Question: The figure describes the ball exchange problem. The white ball can exchange positions with the adjacent colored balls in the 4-neighborhood. The target state is that all balls are arranged in the order of red, blue, green, yellow and purple from the upper left corner in the order of rows first and columns. How many exchanges are needed?
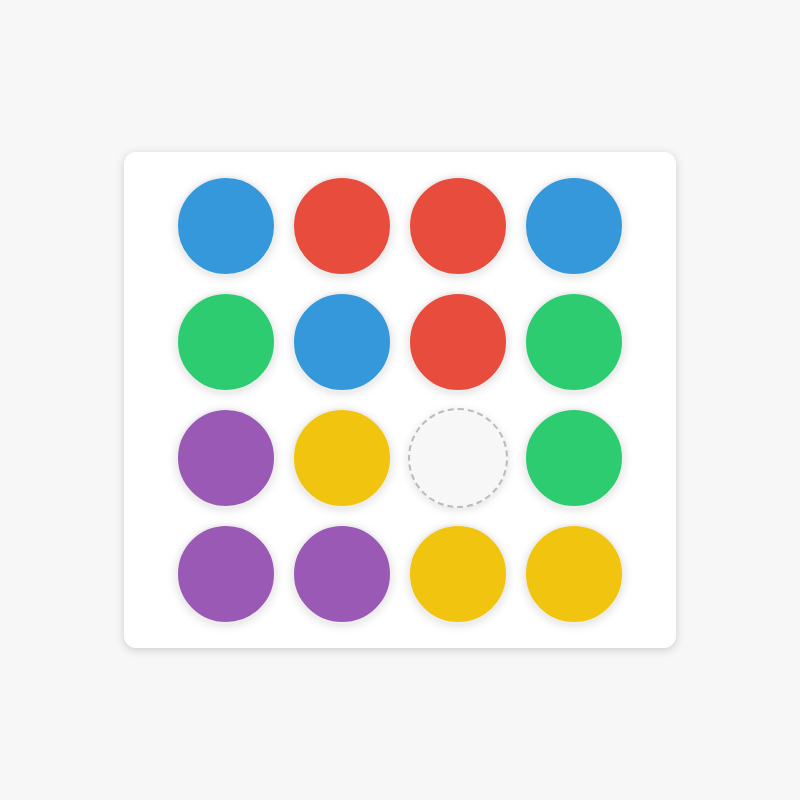
Answer: 12